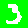
Digit: 3